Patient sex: M
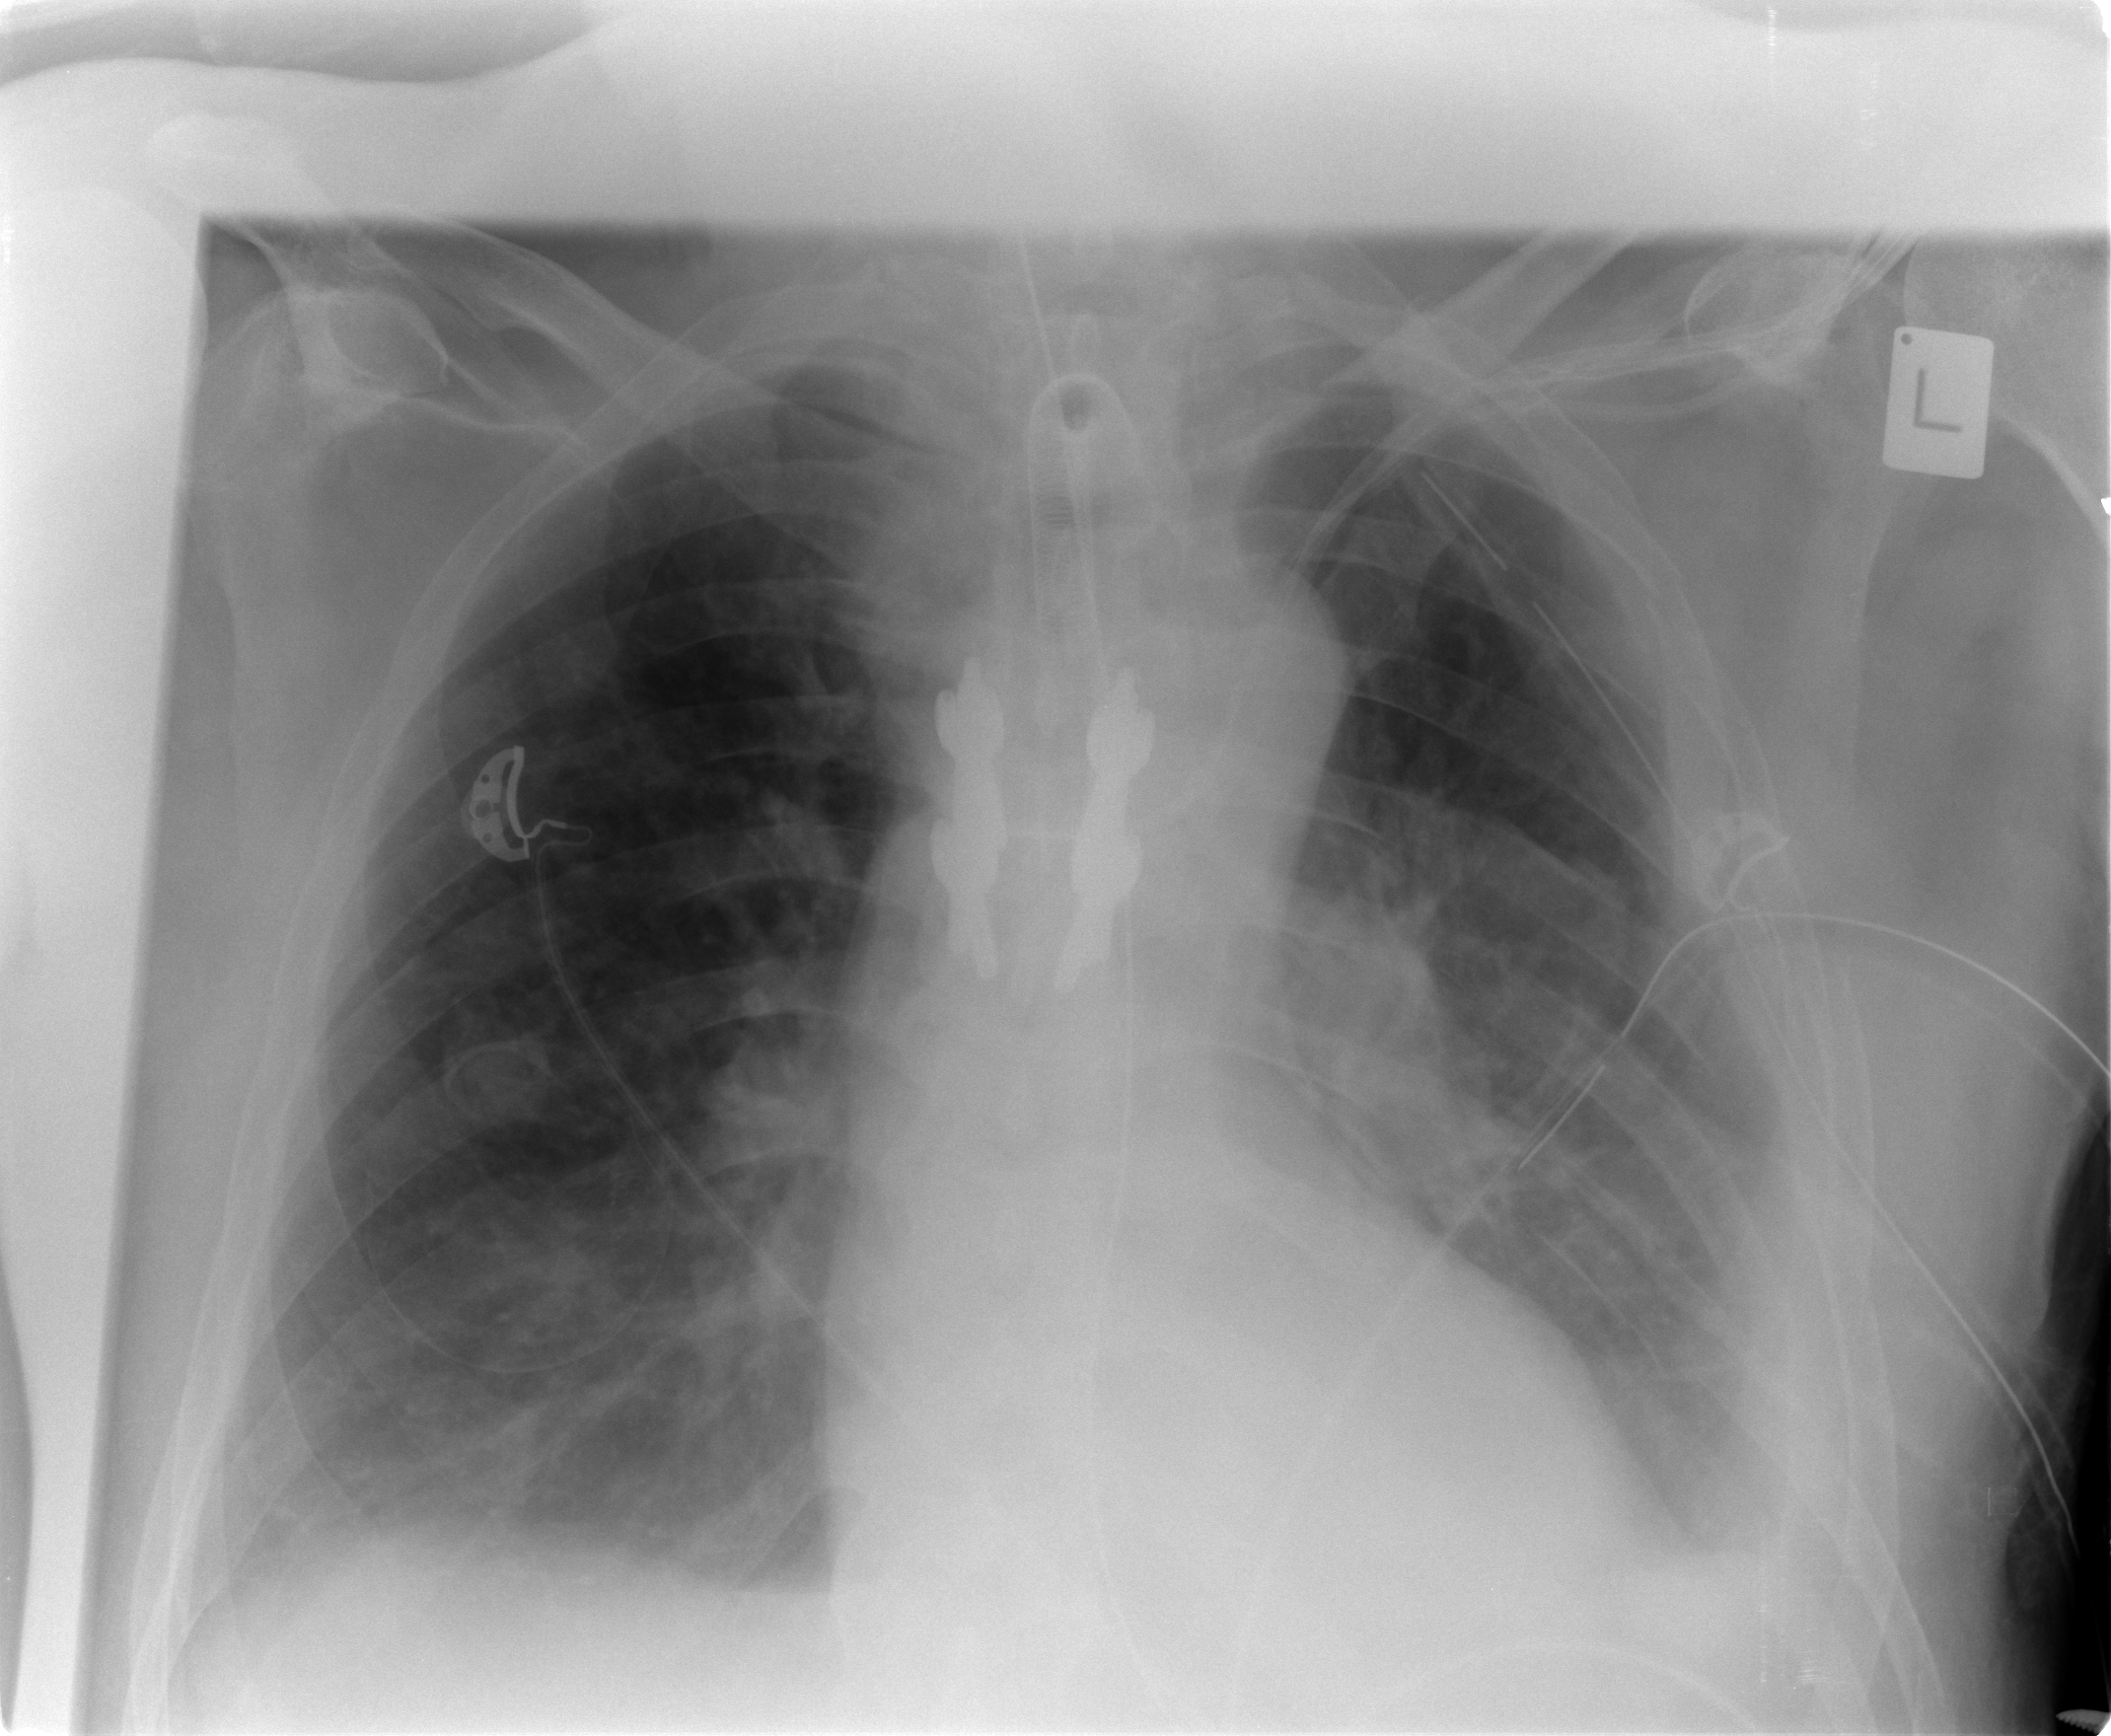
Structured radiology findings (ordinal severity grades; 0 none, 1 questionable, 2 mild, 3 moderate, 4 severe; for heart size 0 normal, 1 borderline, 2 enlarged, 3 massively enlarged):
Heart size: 0
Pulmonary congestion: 2
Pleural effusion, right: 3
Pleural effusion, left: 3
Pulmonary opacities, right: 1
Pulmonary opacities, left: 1
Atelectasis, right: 2
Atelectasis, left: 2